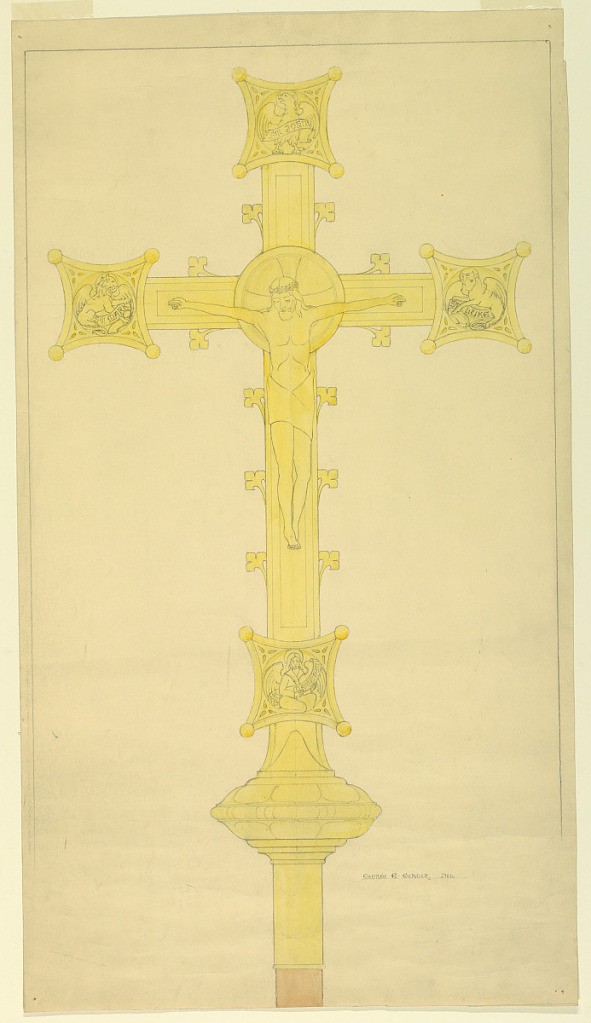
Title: Design for a Processional Cross
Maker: George E Germer, 1868 – 1936
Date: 1932
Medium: Graphite, brush and yellow, orange watercolor on paper
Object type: Drawing
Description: In Gothic manner, with the symbols of the Evangelists similar to 1939-84-6 B. A knob, and the top of a staff, are at the bottom. Usual framing.